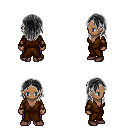
a pixel art fantasy rpg character, female body template, human, dark skin, brown robe, magenta pants, gray long hairstyle, cloth bracers, maroon shoes, four views (front, back, left, right), 2x2 character sprite sheet, small pixel art, hard edges, no anti-aliasing